Interaction volume radius: 5 \u00c5
Interaction volume height: 20 \u00c5
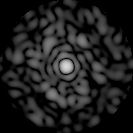
Disorder parameter: 0.7485